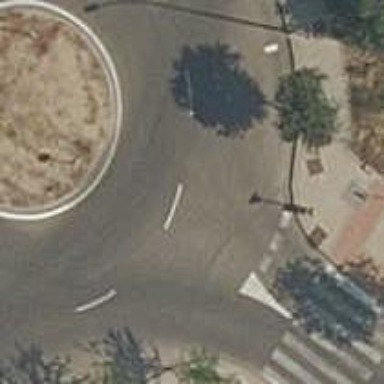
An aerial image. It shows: Residential road that intersects with roundabout.